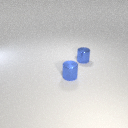
small blue metal cylinder to the right of small blue metal cylinder